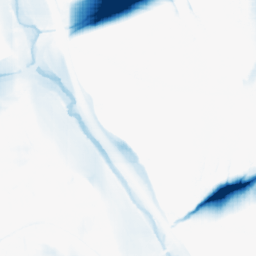
Category: morphological
Decomposition family: morphological_square
Decomposition parameters: operation: closing
size: 50
Upsampling method: sinc_blackman
Upsampling parameters: scale: 4
kernel_size: 8
Upsampling scale: 4